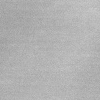
Atmospheric dust classification: dusty